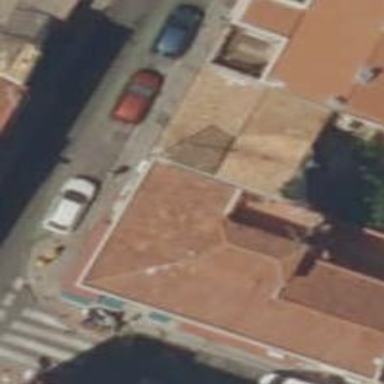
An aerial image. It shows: Cafe.